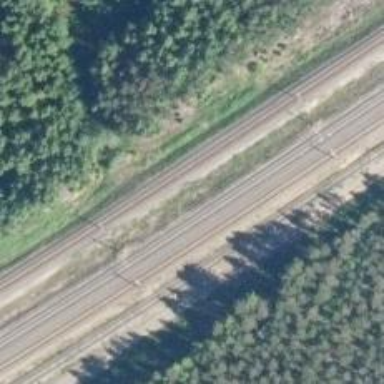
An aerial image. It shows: Site related to railway infrastructure.